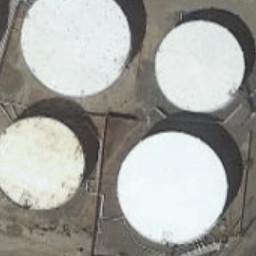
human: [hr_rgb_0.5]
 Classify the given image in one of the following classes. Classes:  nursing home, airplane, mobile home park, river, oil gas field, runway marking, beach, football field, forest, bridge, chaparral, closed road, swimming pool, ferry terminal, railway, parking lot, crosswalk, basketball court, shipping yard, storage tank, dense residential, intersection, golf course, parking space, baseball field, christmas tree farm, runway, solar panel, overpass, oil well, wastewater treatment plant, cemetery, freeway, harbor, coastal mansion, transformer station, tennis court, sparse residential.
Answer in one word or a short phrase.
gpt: storage tank